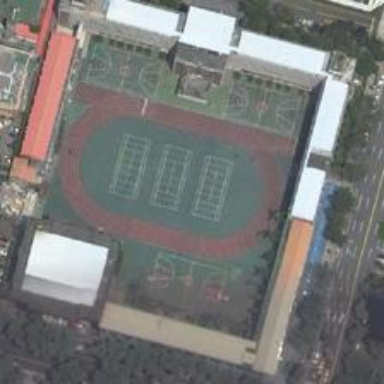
There are four basketball courts, three tennis courts and a standard runway in the square space near the roadside .